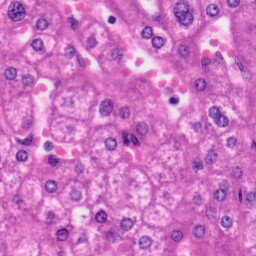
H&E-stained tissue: Liver